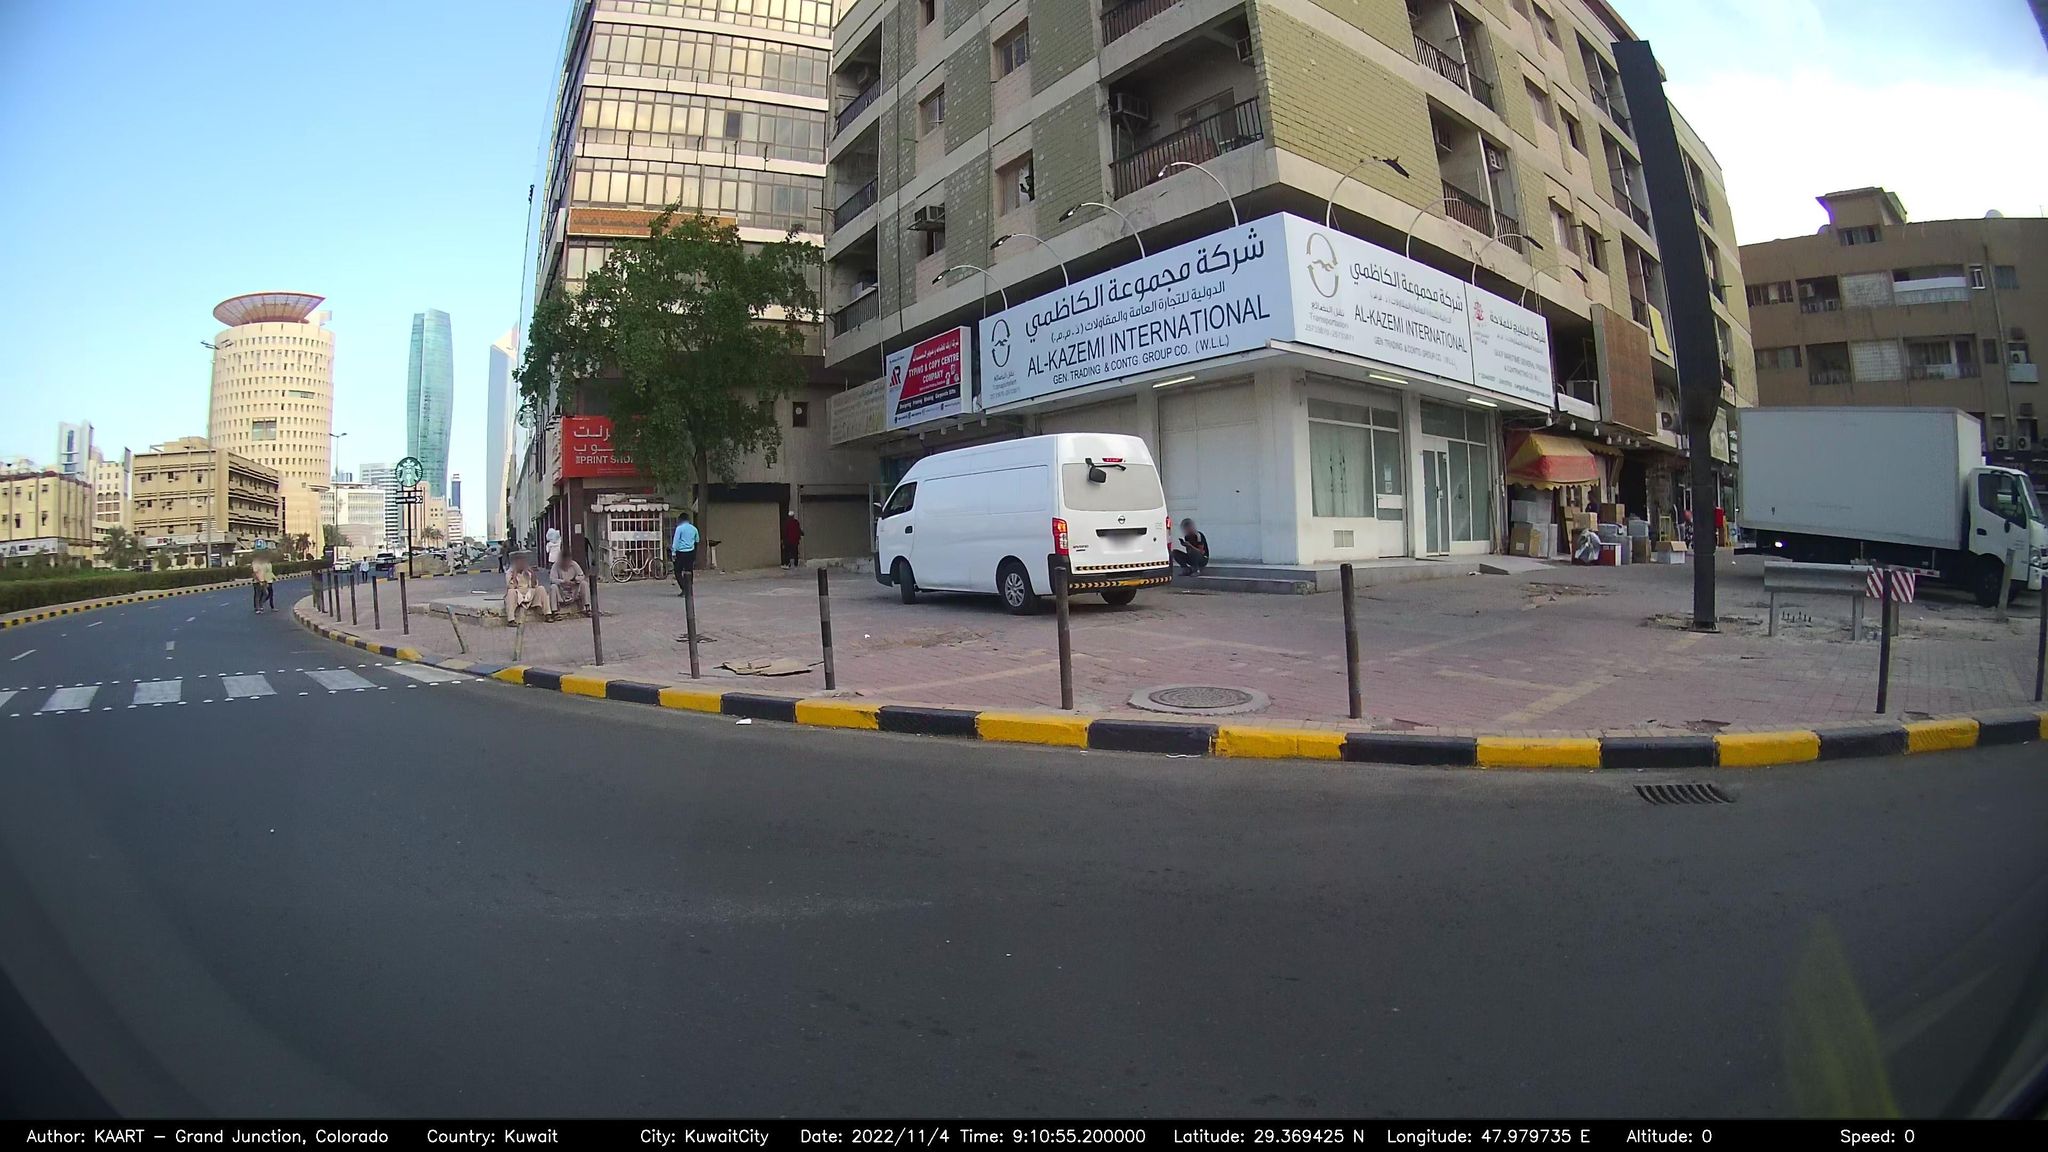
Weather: clear
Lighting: day
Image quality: good
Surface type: driving surface
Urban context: urban centre
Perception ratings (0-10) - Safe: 5.59, Lively: 8.19, Beautiful: 6.35, Boring: 5.47, Depressing: 7.77, Wealthy: 7.78